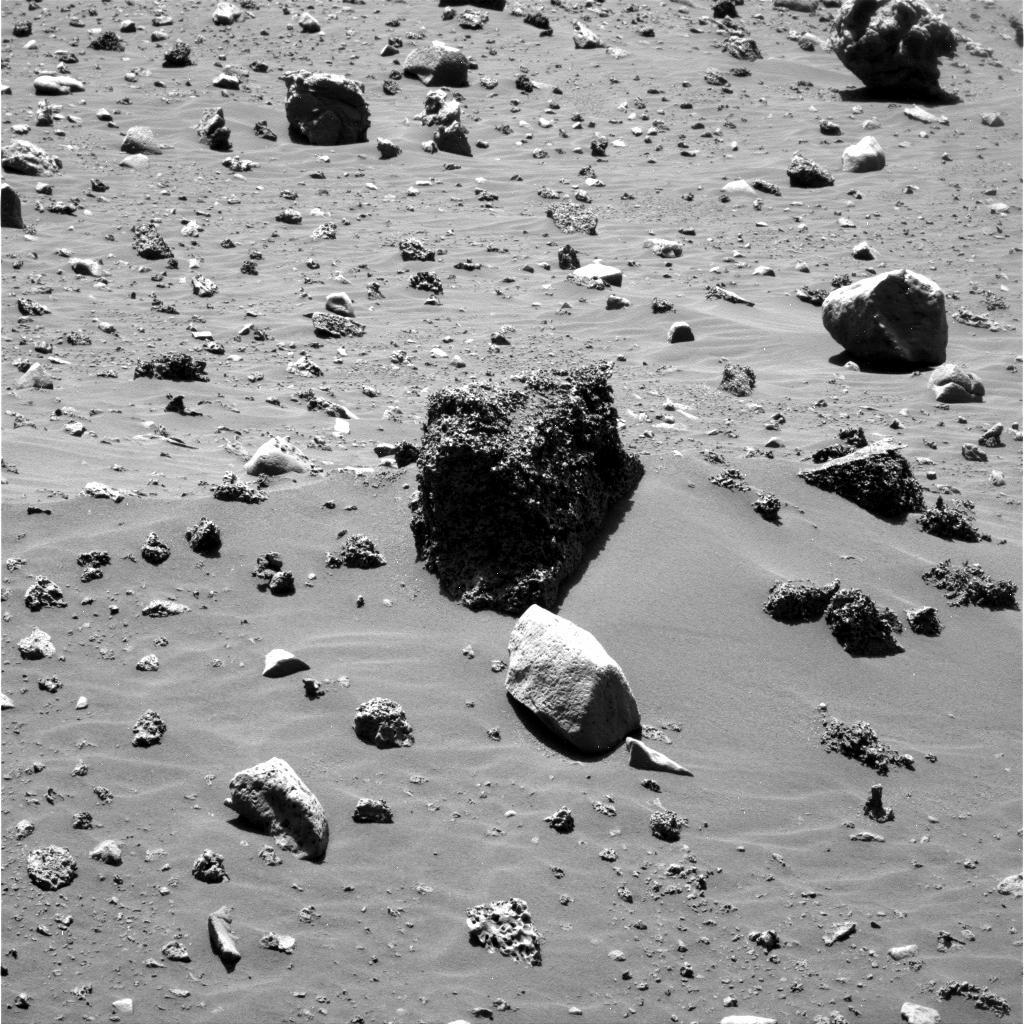
Terrain classes present: Background, Bedrock, Gravel / Sand / Soil, Rock, Shadow